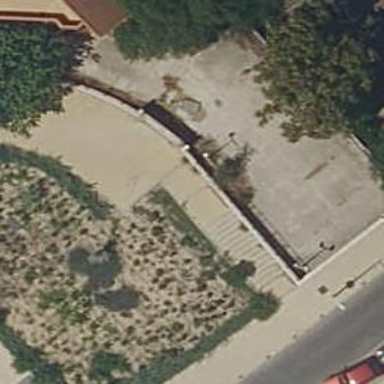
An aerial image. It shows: Road with steps.